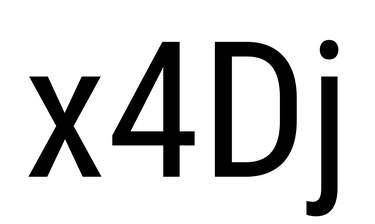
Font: Roboto_Condensed_Regular